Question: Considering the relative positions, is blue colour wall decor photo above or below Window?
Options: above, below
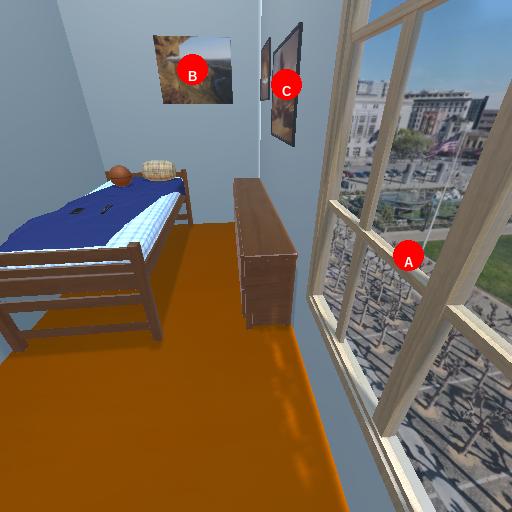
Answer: above